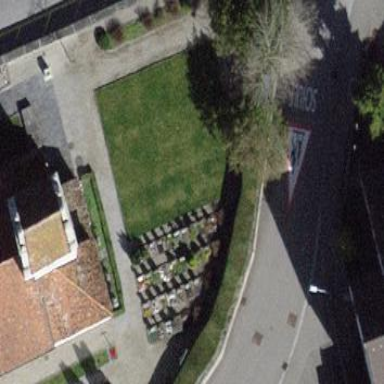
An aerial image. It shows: Cemetery.